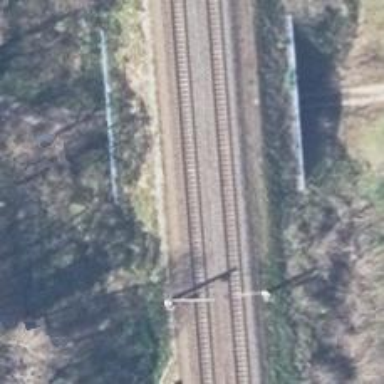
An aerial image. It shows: Railway bridge with electrified contact lines.